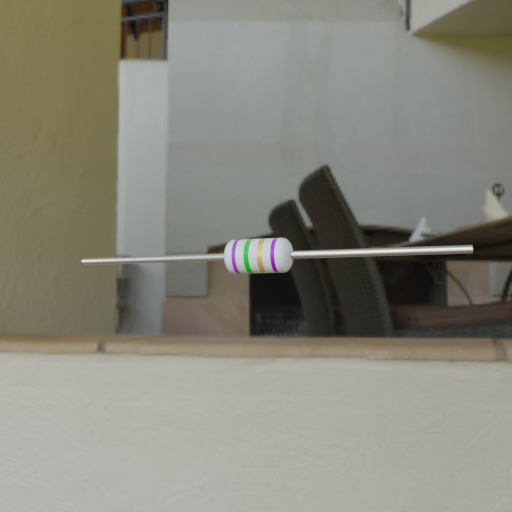
Resistor colour bands (in order): violet, green, gold, violet